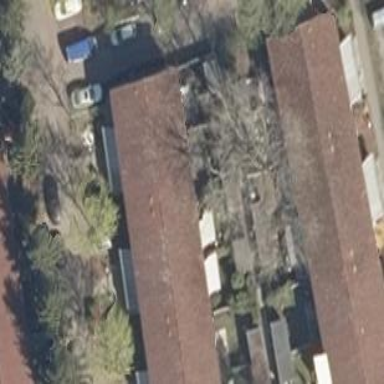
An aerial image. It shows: Terrace-style building with gabled roof.